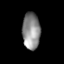
Tissue: lung
Cell type: T cells
Senescence score: 0.2417
Nuclear area (px): 641
Mean DAPI intensity: 139.02